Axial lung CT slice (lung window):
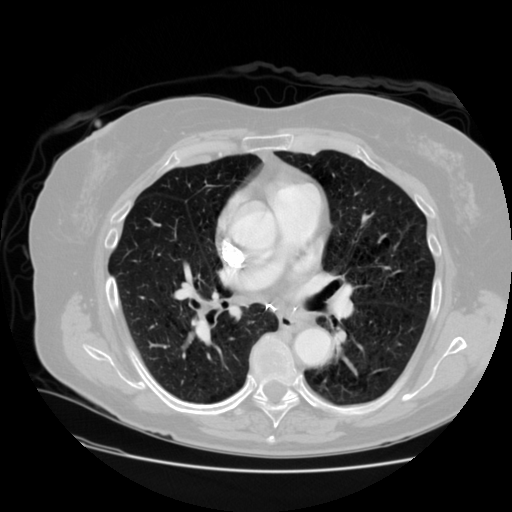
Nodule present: no